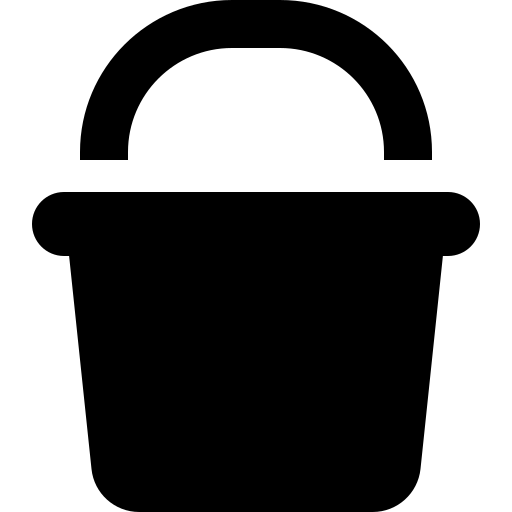
Tags: icon, FontAwesome, fa-icon, solid, bucket